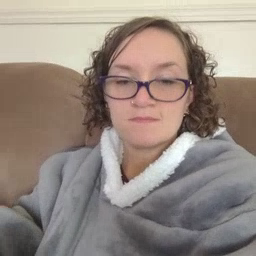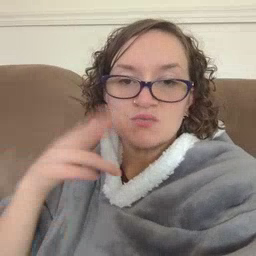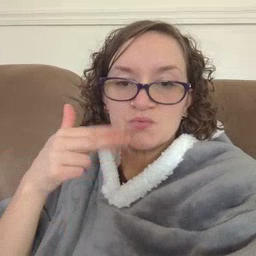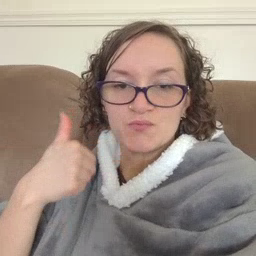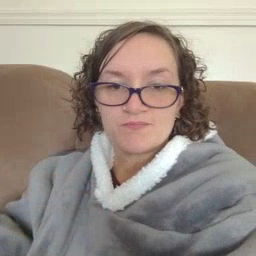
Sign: cute